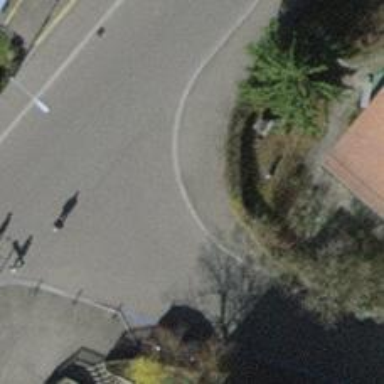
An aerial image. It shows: Kerb barrier.